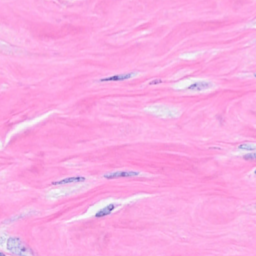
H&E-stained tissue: Breast